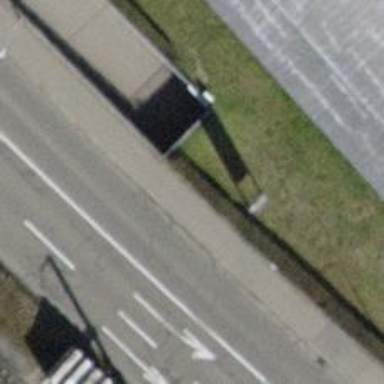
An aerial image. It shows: Paved path passing through tunnel.